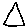
Label: triangle